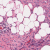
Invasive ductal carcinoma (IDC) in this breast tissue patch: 1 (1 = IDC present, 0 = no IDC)